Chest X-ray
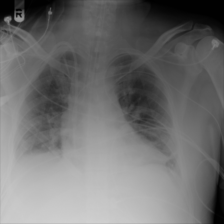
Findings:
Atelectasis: positive
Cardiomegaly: negative
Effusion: negative
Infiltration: positive
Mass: negative
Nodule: negative
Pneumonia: negative
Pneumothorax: negative
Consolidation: negative
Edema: negative
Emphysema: negative
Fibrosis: negative
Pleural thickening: negative
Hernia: negative